Question: He guys i want to highlight the selected list items in a list view. I use ActionBarSherlock and set a selector to the list. I think it is the same as <URL>. The selector i use comes with ABS.
I add a Checkbox to each row so i see which one is selected. But i want a visual feedback like in the Gmail App.

So my question is following:
It is possible to style a highlighted row with a Selector or it is required to set the row style programmatically?
Note: I build my app for Android 2+ and want to use the style from Android ICS like ActionBarSherlock it use.
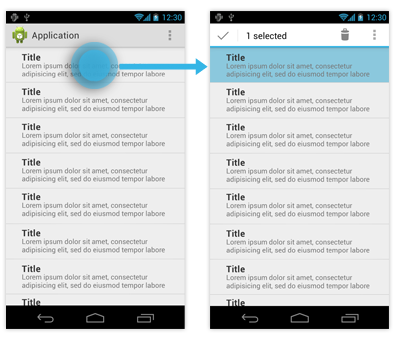
Answer: I found a solution for my question.
For the ICS list selector (shiny blue one) i set in my ListView at the start the ActionBarSherlock list selector.
For highglighted list rows which indicates a selected item i extends a RelativeLayout which is my root layout for ListRows and implement the Checkable interface. In this interface i set a new background drawable in the setChecked( boolean ) method.
Her a good examples:
Highlight technic: <URL>
ICS selector: <URL>